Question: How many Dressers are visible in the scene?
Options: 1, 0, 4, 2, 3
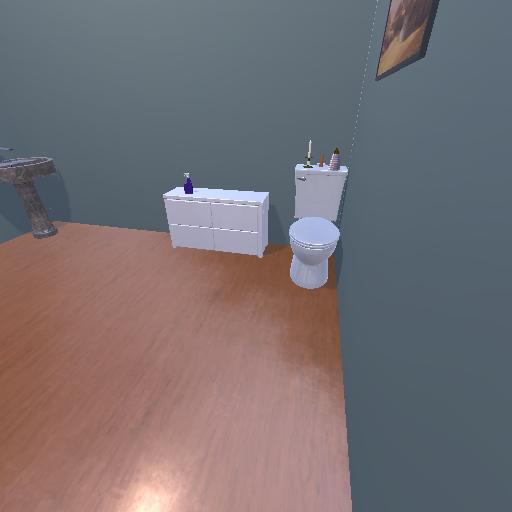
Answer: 1